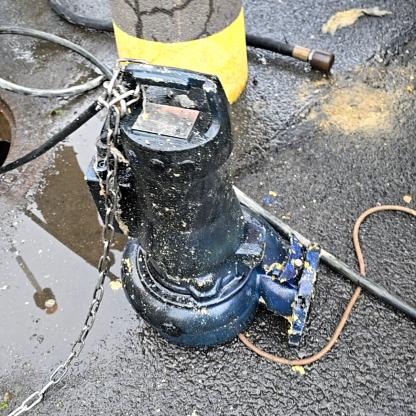
Klasa: inne